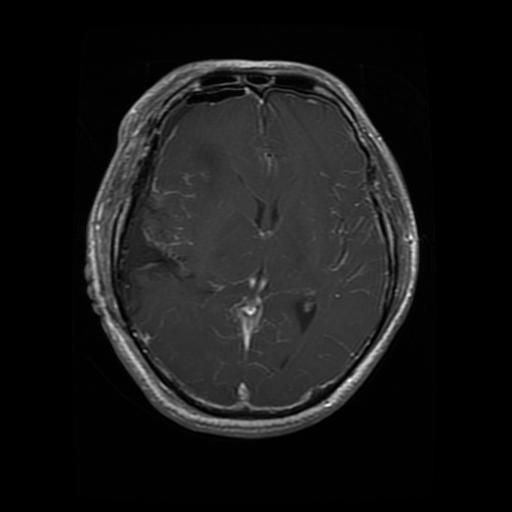
Label: glioma